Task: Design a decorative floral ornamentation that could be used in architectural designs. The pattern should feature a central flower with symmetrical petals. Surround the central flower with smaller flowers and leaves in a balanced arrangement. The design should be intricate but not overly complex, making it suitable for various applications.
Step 1451:
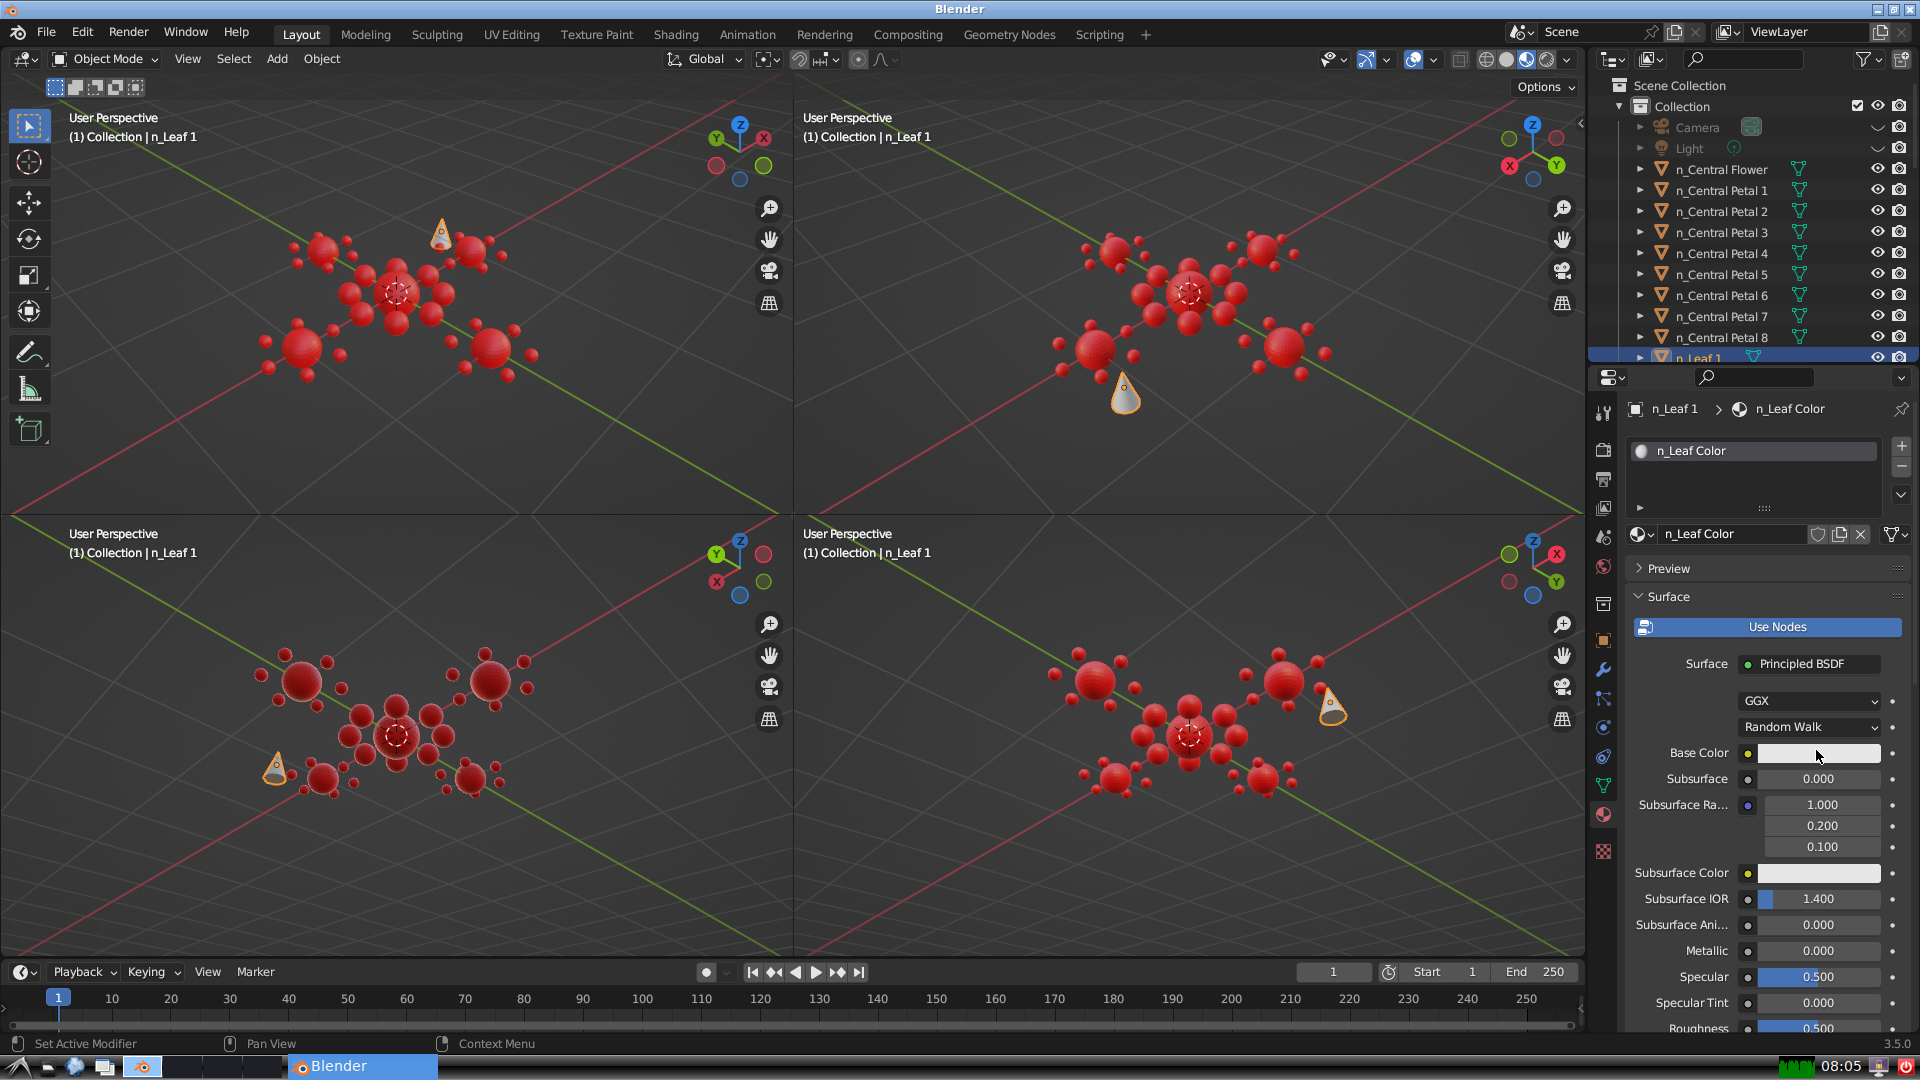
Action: click: no